Question: I have the following graph produced in R:

On the Y axis I have the protein name along with the file name ending in .pdb. How do I make the protein name on one line and the file name on the next line?
I used the following commands to generate the plot:
'''
library(lattice) <br>
data <- read.table("~/Documents/R/test.txt", header=F, sep=" ") <br>
dotplot(V1~V2, xlim=c(0, 2.5), xlab="RMSD Distribution", data=data)
'''
An example input file looks as follows:
'''
Serum Amyloid P Pentamer: 1sac.pdb 0.7125 <br>
Serum Amyloid P Pentamer: 1sac.pdb 0.7917 <br>
Serum Amyloid P Pentamer: 1sac.pdb 0.7819 <br>
Serum Amyloid P Pentamer: 1sac.pdb 0.7762 <br>
Serum Amyloid P Pentamer: 1sac.pdb 1.0233 <br>
Serum Amyloid P Pentamer: 1sac.pdb 0.6896 <br>
'''
The tab between the value and the file is not shown.
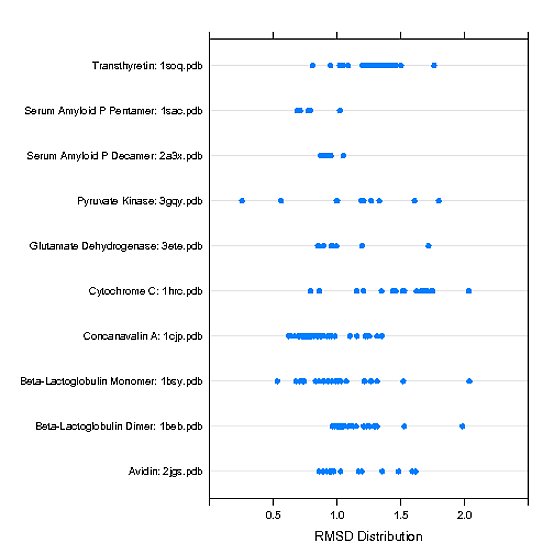
Answer: Put a '
' in the string where you need a line break. In your example just after the colon. E.g.:
'''
data$V1 <- sub(':', ':
', data$V1)
'''